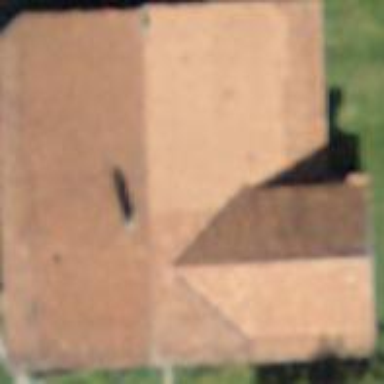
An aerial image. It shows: Farm building.